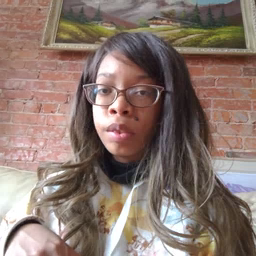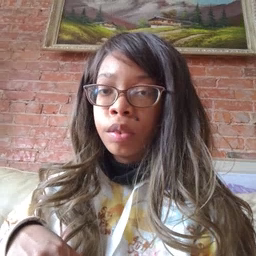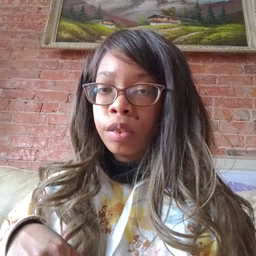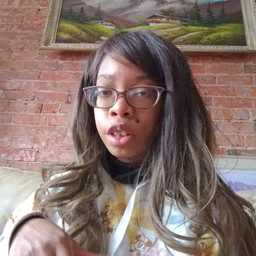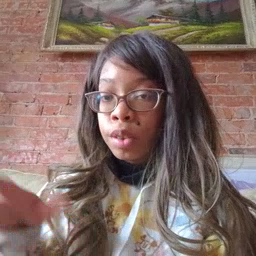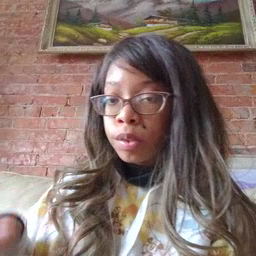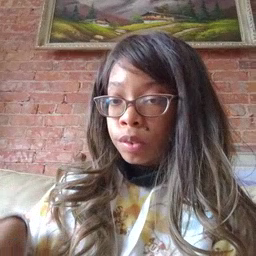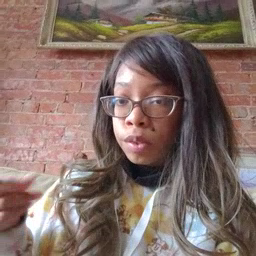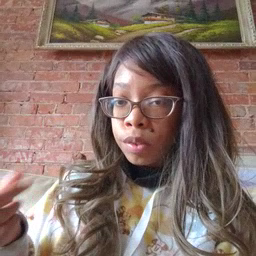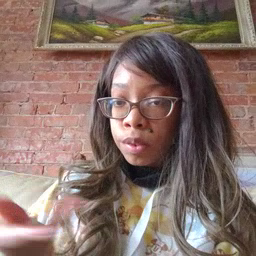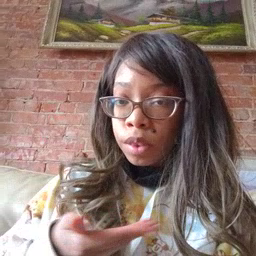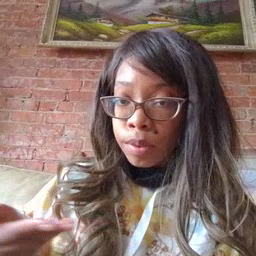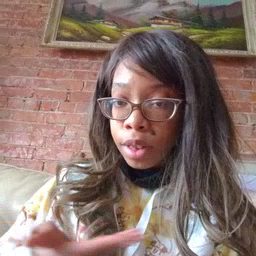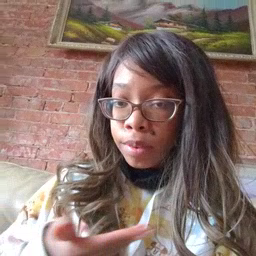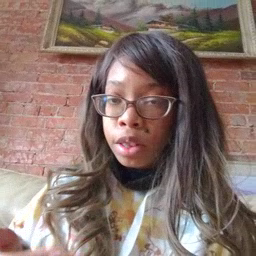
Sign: puppy